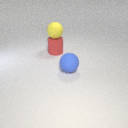
large red rubber cylinder below large yellow rubber sphere